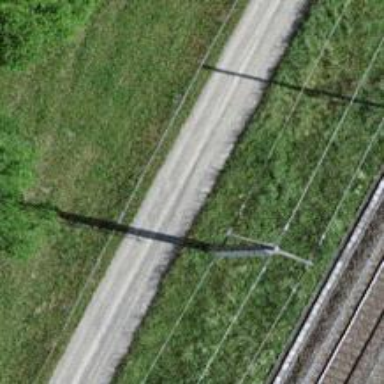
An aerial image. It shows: Power line is depicted.